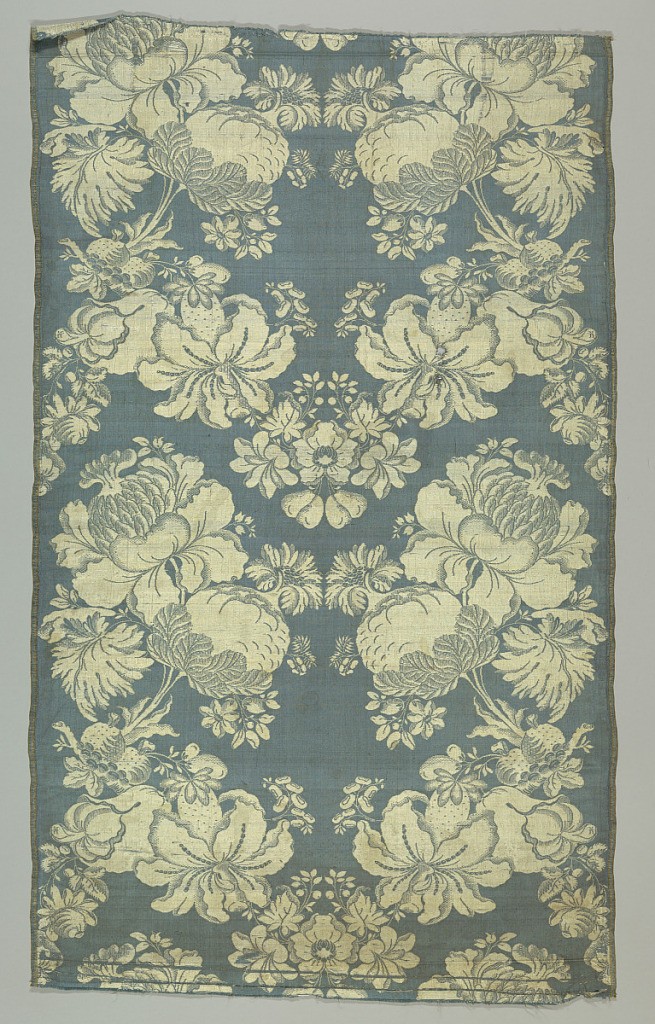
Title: Textile
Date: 1800–1850
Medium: silk Technique: taffeta
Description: Short panel of blue and white taffeta with a symmetrical pattern of large flowers and fruit clusters.